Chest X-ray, PA view. Patient: 42 years old, sex F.
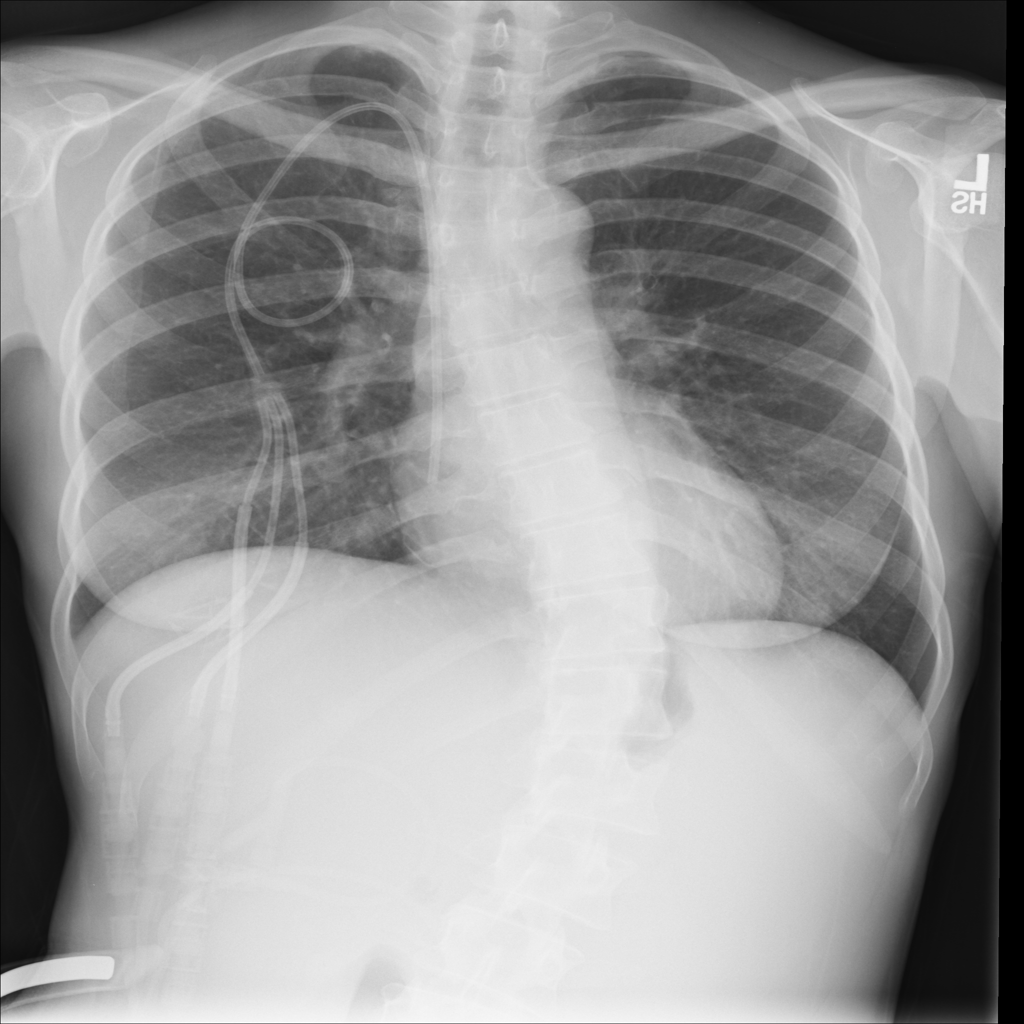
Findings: No Finding